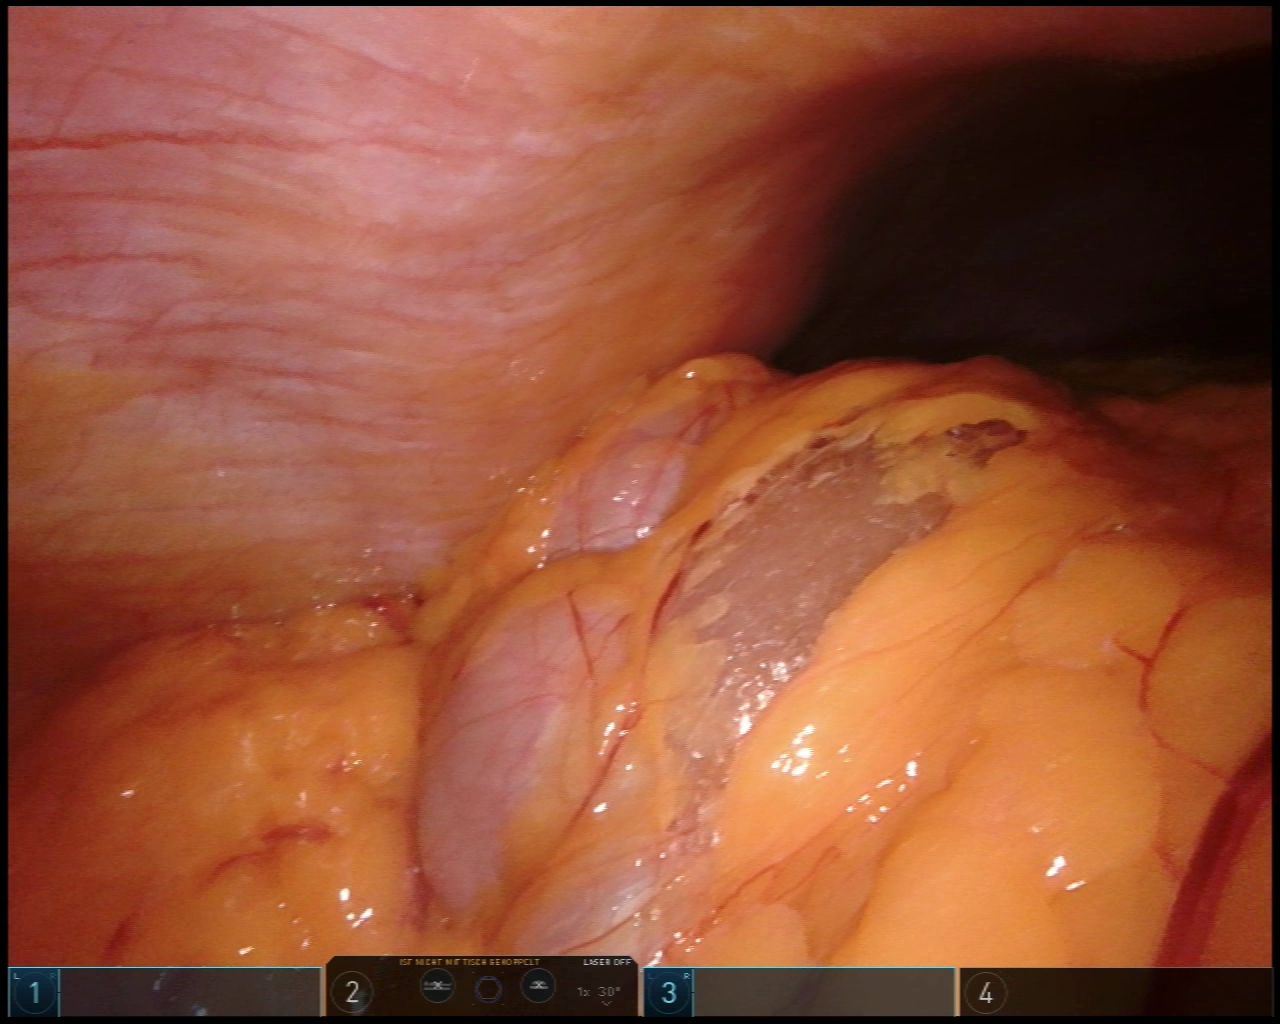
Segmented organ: abdominal_wall
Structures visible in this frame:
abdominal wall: yes
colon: yes
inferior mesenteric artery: no
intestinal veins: no
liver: no
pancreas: no
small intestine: no
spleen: no
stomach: no
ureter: no
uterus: no
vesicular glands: no